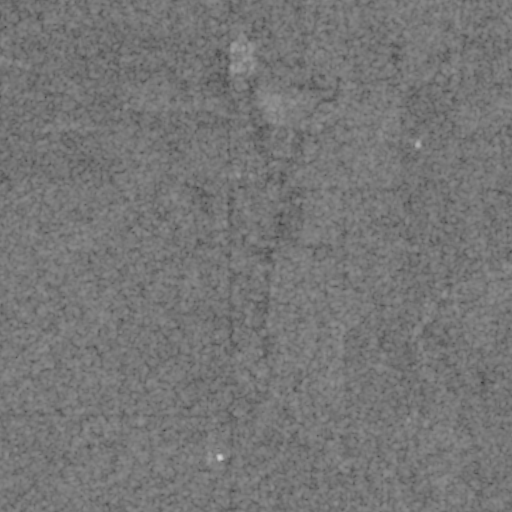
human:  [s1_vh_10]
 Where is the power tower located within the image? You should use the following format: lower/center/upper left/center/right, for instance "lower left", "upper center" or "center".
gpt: The power tower is located in the lower left of the image.
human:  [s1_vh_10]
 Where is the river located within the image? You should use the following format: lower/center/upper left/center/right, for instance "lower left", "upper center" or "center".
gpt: The river is located in the lower of the image.
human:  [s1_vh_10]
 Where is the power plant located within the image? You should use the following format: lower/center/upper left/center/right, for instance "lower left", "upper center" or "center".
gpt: There is no power plant in the image.

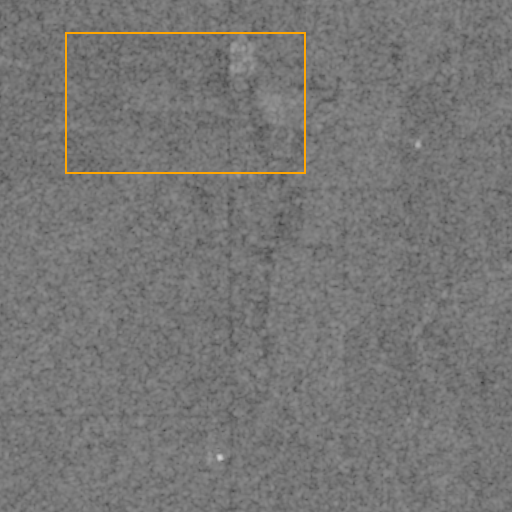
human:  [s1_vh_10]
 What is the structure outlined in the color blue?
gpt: There is no blue outline.
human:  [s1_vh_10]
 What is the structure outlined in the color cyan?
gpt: There is no structure outlined in cyan.